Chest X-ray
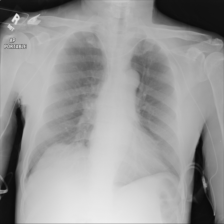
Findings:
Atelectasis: negative
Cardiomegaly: negative
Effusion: negative
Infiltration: negative
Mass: negative
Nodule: negative
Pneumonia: negative
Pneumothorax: negative
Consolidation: negative
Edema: negative
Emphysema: negative
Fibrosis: negative
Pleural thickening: negative
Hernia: negative